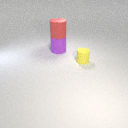
large red rubber cylinder above large purple rubber cylinder